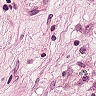
Metastatic tissue present: yes